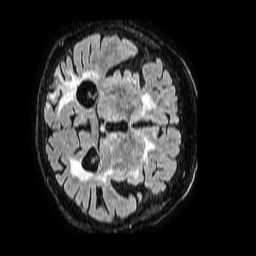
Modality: FLAIR
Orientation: axial
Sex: female
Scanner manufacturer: philips
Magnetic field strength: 1.5 T
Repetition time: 4.8 s
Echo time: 0.3 s